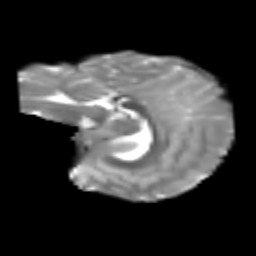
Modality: T2w
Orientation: sagittal
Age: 7
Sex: female
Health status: healthy